Question: I am trying to implement a Radiogroup with cocoa and used the example provided by apple <URL>
The following screenshot shows the problem I have. Even if the NSMatrix containing the cells have a NSRect large enough the cells themselves are not wide enough to display the titles.
How can I correct this?

---
'''
NSButtonCell *prototype = [[[NSButtonCell alloc] init]autorelease];
[prototype setButtonType:NSRadioButton];
[prototype setBordered:YES];//only for testing
_view = [[[NSMatrix alloc] initWithFrame:rect
mode:NSRadioModeMatrix
prototype:(NSCell *)prototype
numberOfRows:3
numberOfColumns:1]autorelease];
NSArray *cellArray = [_view cells];
for (std::size_t index = 0; index < 3; ++index)
{
[[cellArray objectAtIndex:index] setTitle:@"a title"];
}
'''
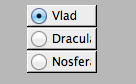
Answer: Use setCellSize of matrix.
'''
NSSize size = [_view cellSize];
size.width = 400;
[_view setCellSize:size];
'''